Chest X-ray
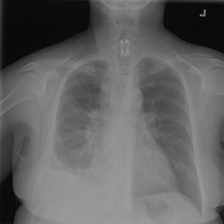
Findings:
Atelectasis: negative
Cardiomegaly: negative
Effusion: negative
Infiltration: negative
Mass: negative
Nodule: negative
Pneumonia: negative
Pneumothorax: negative
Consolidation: negative
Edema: negative
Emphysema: negative
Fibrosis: negative
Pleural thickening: negative
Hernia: negative